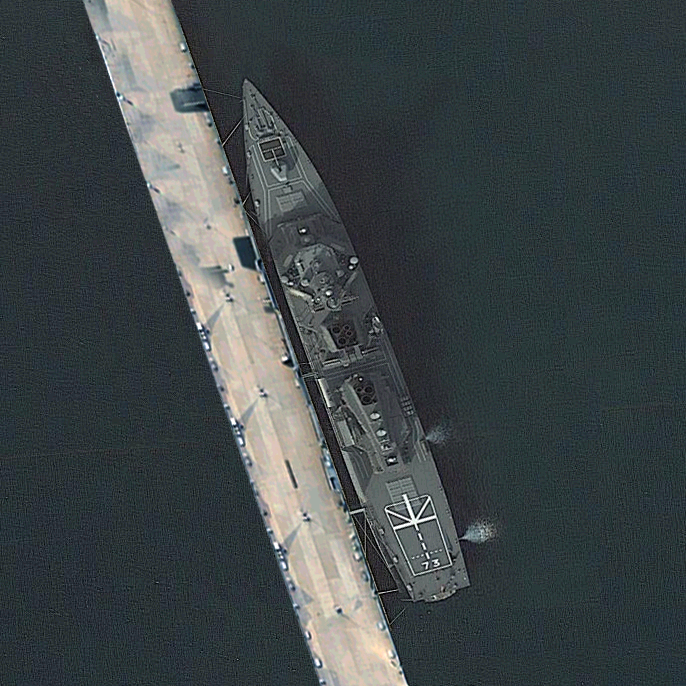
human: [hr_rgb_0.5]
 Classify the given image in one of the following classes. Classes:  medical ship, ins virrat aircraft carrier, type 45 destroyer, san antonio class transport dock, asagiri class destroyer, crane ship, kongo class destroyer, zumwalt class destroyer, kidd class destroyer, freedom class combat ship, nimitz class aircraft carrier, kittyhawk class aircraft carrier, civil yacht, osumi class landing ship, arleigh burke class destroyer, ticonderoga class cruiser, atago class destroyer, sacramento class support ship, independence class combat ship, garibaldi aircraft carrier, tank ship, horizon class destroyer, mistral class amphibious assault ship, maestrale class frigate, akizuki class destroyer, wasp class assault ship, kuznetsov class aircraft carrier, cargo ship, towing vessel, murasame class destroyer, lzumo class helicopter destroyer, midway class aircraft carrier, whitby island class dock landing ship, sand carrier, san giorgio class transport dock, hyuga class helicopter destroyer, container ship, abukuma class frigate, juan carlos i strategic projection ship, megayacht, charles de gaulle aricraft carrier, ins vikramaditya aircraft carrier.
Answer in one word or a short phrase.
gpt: Kongo class destroyer